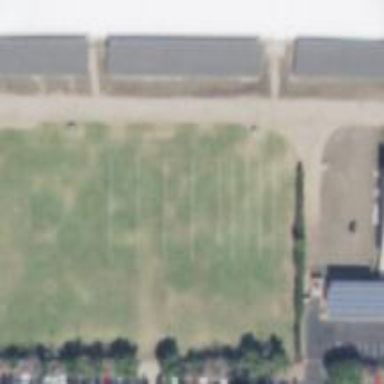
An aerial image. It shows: American football pitch.